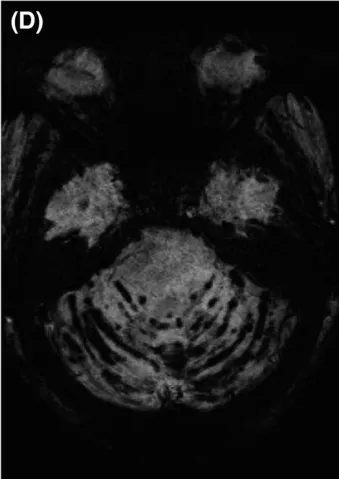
MRI head. However, the corresponding axial susceptibility weighted images (B and D) demonstrate extensive supratentorial and infratentorial blooming artifact reflecting sulcal pial hemosiderosis.
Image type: radiology (mri)